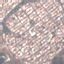
Land use / land cover: Residential